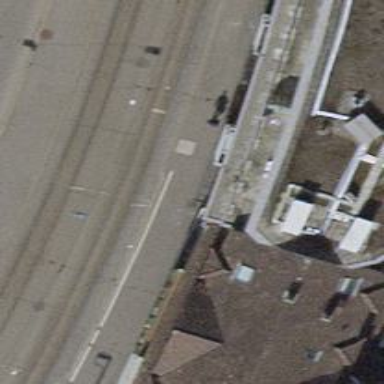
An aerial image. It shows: Tram stop with public transport stop position for trams.